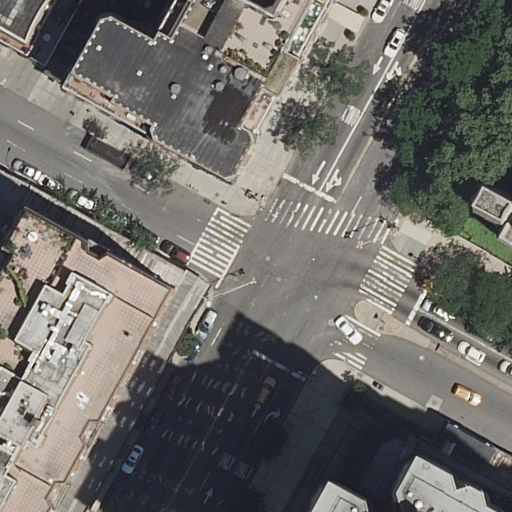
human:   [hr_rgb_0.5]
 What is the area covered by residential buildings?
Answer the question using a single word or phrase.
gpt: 5699m2

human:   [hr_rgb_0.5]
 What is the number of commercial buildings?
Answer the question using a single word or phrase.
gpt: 0

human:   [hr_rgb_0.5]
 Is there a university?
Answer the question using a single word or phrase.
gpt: yes

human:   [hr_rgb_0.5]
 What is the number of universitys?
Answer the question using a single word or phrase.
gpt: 1

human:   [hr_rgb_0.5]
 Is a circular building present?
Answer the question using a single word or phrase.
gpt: no

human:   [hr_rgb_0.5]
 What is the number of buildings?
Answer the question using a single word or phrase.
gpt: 6

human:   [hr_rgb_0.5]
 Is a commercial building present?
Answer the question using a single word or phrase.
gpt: no

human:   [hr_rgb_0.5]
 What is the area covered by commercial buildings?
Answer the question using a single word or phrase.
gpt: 0m2

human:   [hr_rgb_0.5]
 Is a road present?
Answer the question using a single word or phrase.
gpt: yes

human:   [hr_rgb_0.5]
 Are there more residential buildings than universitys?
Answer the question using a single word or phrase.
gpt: yes

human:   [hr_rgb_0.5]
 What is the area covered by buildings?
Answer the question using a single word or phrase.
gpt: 5699m2

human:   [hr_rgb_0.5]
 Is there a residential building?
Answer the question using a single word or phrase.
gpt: yes

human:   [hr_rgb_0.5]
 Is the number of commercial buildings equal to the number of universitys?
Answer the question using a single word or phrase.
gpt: no

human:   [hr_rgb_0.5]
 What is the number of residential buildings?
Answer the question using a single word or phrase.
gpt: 6

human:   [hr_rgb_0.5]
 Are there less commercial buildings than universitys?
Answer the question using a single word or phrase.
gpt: yes

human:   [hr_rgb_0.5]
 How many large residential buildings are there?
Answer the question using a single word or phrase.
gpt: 2

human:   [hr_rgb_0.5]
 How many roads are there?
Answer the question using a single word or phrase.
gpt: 18

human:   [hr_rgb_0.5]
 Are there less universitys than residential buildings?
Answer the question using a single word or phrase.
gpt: yes

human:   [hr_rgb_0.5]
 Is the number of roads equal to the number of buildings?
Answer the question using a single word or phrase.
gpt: no

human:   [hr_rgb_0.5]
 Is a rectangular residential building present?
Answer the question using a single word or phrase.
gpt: yes

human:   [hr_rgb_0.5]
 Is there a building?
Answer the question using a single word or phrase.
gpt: yes

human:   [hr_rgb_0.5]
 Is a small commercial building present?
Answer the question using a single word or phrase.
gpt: no

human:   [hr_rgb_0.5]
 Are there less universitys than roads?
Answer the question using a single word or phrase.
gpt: yes

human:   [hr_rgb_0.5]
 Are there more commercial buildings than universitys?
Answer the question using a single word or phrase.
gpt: no

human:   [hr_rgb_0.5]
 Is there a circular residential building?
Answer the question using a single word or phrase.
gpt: no

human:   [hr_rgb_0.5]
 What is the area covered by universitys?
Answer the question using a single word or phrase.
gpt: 8295m2

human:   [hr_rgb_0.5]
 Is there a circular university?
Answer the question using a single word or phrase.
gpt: no

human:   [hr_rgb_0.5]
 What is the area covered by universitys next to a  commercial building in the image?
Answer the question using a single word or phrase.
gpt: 0m2

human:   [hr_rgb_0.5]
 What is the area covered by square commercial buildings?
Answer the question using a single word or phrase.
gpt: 0m2

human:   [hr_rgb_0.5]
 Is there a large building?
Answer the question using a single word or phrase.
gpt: yes

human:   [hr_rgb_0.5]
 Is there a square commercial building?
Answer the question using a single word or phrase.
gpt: no

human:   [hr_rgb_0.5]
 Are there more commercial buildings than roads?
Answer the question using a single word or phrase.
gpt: no

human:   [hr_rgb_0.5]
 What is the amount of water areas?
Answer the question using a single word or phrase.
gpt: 0

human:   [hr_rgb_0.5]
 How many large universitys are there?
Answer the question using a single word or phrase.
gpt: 1

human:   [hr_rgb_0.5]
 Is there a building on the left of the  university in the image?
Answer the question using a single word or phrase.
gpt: yes

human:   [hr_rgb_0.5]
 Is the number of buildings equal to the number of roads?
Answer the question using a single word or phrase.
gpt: no

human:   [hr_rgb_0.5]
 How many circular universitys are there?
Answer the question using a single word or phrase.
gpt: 0

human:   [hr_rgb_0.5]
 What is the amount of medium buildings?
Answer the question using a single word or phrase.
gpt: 2

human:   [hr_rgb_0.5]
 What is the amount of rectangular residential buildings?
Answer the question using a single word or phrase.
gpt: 3

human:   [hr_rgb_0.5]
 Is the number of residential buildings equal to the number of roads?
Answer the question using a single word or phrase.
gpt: no

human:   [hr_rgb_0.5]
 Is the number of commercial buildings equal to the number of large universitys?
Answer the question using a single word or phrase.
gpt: no

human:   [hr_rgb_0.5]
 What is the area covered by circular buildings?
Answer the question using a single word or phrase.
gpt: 0m2

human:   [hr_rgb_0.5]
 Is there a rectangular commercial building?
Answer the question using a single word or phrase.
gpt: no

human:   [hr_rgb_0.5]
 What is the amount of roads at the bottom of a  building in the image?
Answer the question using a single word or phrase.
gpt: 18

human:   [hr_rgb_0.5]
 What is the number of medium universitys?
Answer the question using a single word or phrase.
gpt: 0

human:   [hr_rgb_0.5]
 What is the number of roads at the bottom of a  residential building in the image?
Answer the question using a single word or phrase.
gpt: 18

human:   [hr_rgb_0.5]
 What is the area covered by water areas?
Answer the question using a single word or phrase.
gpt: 0m2

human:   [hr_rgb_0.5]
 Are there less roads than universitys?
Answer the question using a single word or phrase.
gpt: no

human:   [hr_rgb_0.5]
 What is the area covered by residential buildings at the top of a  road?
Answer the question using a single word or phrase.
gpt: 1776m2

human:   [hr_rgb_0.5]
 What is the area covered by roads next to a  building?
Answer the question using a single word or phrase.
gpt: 0m2

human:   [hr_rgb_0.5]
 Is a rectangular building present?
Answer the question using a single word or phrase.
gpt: yes

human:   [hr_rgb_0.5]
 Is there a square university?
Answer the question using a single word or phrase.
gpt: no

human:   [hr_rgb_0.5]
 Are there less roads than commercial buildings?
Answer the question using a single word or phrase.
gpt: no

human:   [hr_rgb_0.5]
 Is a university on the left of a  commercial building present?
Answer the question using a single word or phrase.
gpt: no

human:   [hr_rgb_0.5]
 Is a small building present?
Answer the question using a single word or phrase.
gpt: yes

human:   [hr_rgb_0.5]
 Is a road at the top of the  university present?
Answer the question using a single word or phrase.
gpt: no

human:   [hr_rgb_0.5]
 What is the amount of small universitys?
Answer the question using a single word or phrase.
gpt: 0

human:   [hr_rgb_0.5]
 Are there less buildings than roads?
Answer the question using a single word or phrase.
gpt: yes

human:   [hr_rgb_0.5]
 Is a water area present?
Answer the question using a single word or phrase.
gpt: no

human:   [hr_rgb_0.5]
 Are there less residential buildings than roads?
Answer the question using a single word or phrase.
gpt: yes

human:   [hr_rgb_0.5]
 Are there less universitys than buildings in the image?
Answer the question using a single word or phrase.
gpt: yes

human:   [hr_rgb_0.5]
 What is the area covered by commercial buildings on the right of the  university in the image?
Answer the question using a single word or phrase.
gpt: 0m2

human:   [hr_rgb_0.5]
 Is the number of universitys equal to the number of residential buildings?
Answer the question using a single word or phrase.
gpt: no

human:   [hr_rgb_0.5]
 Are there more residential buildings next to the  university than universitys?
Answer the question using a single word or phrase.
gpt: yes